Interaction volume radius: 5 \u00c5
Interaction volume height: 35 \u00c5
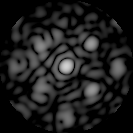
Disorder parameter: 0.5025